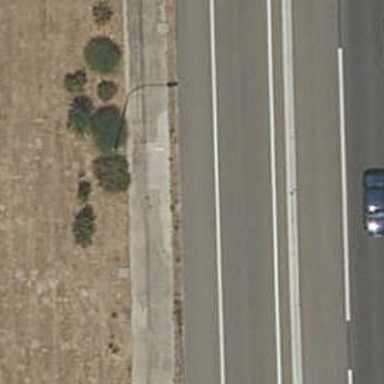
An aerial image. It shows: Motorway link.